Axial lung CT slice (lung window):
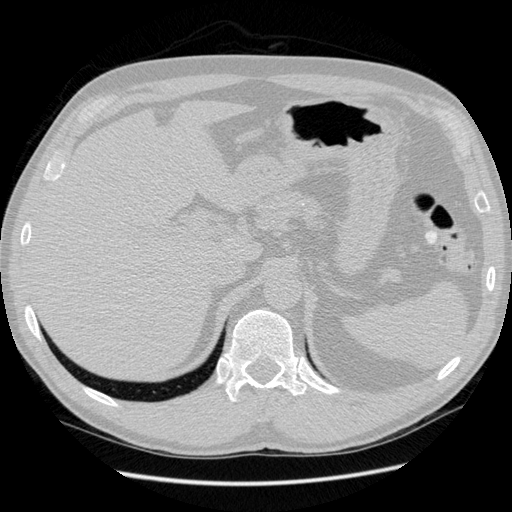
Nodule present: no